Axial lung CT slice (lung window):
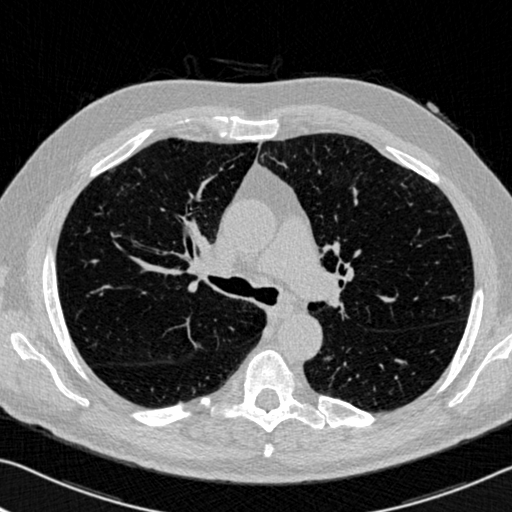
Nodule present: no